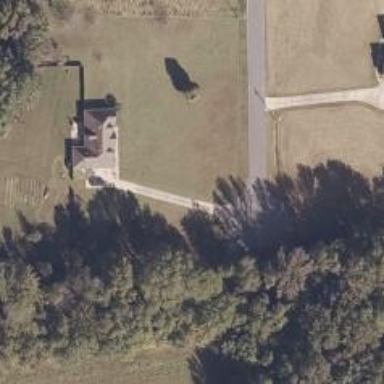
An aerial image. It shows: Driveway.